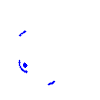
Particle: electron